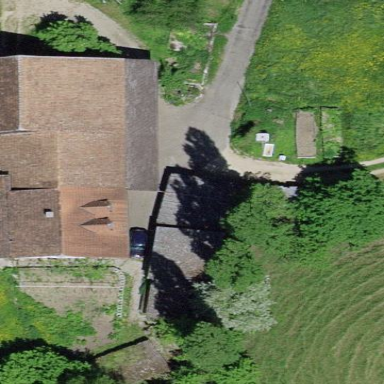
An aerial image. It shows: Farmyard area.